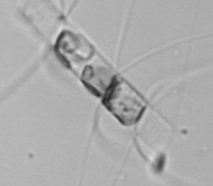
Label: Chaetoceros